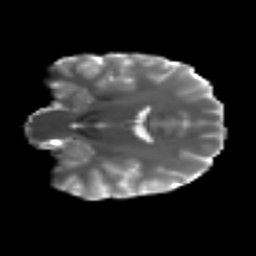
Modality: T2w
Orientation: coronal
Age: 23
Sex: female
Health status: ill
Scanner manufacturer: siemens
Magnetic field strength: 3 T
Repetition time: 6.5 s
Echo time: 0.062 s